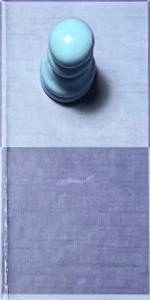
Label: Empty